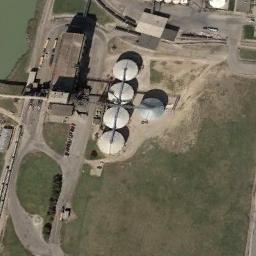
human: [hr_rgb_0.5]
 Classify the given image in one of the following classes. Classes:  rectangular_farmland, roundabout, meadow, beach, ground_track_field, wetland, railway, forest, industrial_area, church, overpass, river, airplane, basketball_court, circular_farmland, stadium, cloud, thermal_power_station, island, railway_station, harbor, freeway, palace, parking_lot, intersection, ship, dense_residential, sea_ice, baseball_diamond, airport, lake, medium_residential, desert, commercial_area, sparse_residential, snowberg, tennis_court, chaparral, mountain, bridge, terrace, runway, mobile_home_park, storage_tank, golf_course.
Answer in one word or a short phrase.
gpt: storage_tank